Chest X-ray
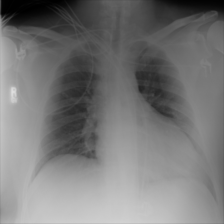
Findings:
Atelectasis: negative
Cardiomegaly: negative
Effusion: negative
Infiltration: negative
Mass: negative
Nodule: negative
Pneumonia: negative
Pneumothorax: negative
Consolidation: negative
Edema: negative
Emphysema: negative
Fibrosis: negative
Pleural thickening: negative
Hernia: negative